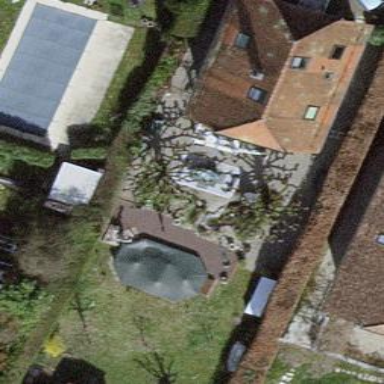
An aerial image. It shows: Garden enclosed by fence.